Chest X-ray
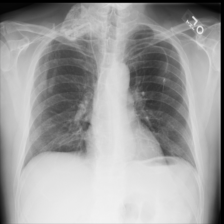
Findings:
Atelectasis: negative
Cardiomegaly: negative
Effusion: negative
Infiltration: negative
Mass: negative
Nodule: negative
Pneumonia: negative
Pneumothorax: negative
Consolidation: negative
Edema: negative
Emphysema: negative
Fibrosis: negative
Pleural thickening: negative
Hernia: negative